Question: I have kind of a huge issue.
I have the following checkbox:
'''
<input type="checkbox" ng-model="answer.is_correct" ng-checked="answer.is_correct == 1" ng-true-value="1" ng-false-value="0">
'''
Now when i check this save it and reload the page the 'answer' object looks like this:
'''
answer: "B" id: 493 is_correct: 1 question_id: 214 question_question_type_id: 1__proto__: Object2: Objectanswer: "C"id: 494 is_correct: 1 question_id: 21 4question_question_type_id: 1
'''
Which result in the checkbox being checked:

And now the bug starts. if i uncheck the checkbox the value is not changed. because it is initilized to one. So in order to change the value i have to do the following:
- - -
This is ofcourse not good so i am praying someone has tried it before or know how i might fix it!
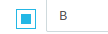
Answer: Just remove 'ng-checked' attribute. Should help.